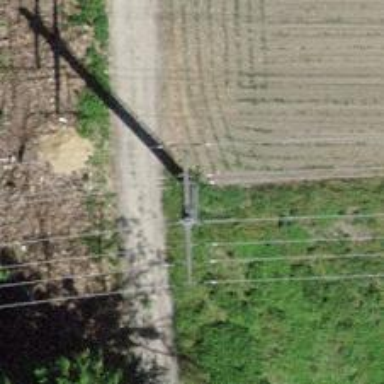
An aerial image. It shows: Concrete power pole.